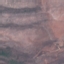
Land use / land cover: HerbaceousVegetation